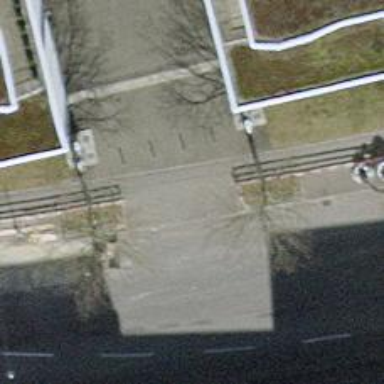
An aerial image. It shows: Bollard barrier.